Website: macys
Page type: delivery-shipping
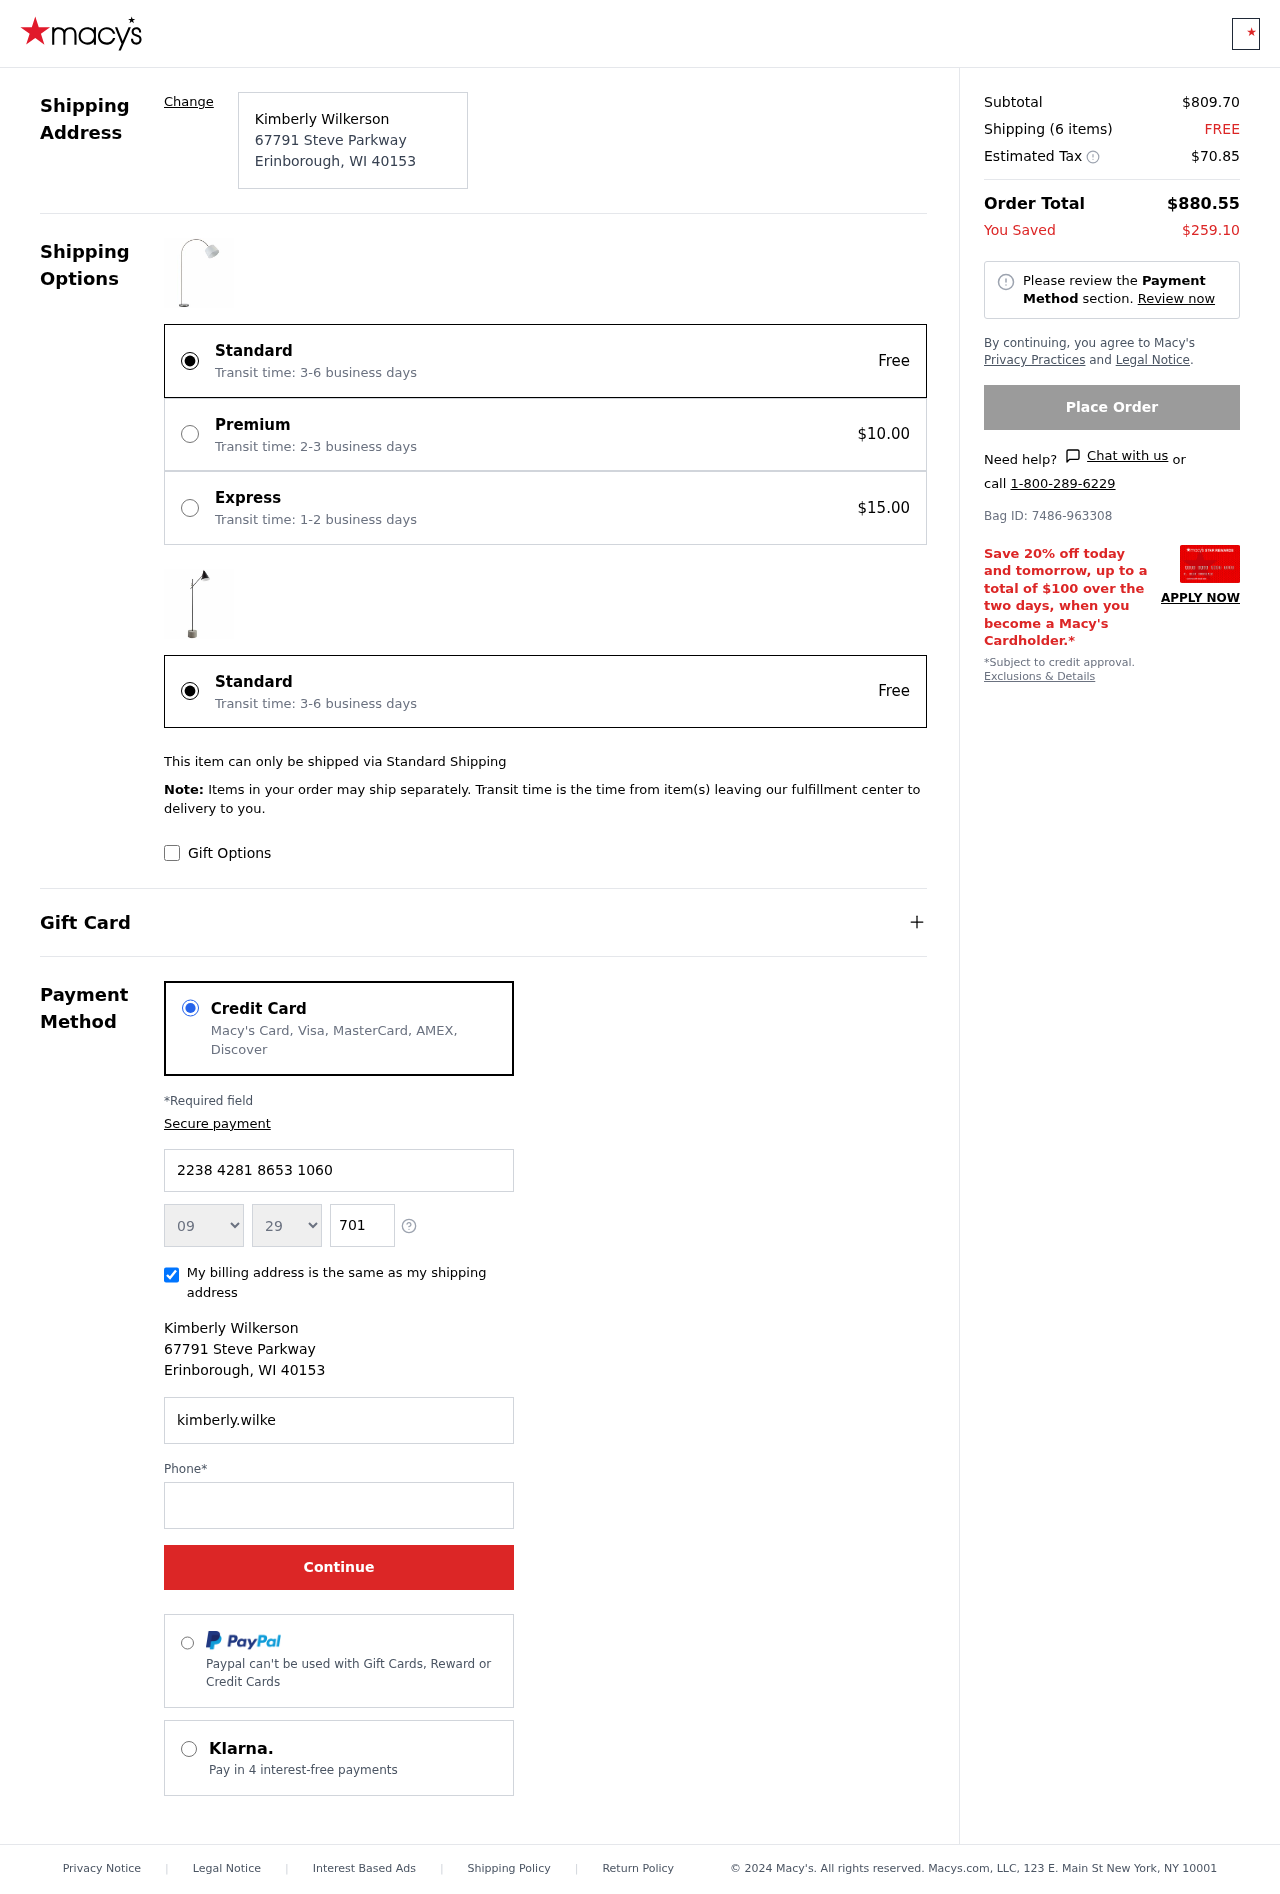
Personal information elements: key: PII_CARD_EXPIRY_MONTH
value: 09
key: PII_CARD_EXPIRY_YEAR
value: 29
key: PII_CITY
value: Erinborough
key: PII_CITY_STATE_ZIP
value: Erinborough, WI 40153
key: PII_FULLNAME
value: Kimberly Wilkerson
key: PII_POSTCODE
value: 40153
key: PII_STATE_ABBR
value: WI
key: PII_STREET
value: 67791 Steve Parkway
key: PII_CARD_NUMBER
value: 2238 4281 8653 1060
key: PII_CARD_CVV
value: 701
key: PII_EMAIL
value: kimberly.wilkerson@yahoo.com
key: PII_PHONE
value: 9942538262
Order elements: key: ORDER_SUBTOTAL
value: $809.70
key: ORDER_NUM_ITEMS
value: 6
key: ORDER_SHIPPING_COST
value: FREE
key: ORDER_TAX
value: $70.85
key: ORDER_TOTAL
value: $880.55
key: ORDER_SAVINGS
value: $259.10
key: ORDER_BAG_ID
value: Bag ID: 7486-963308